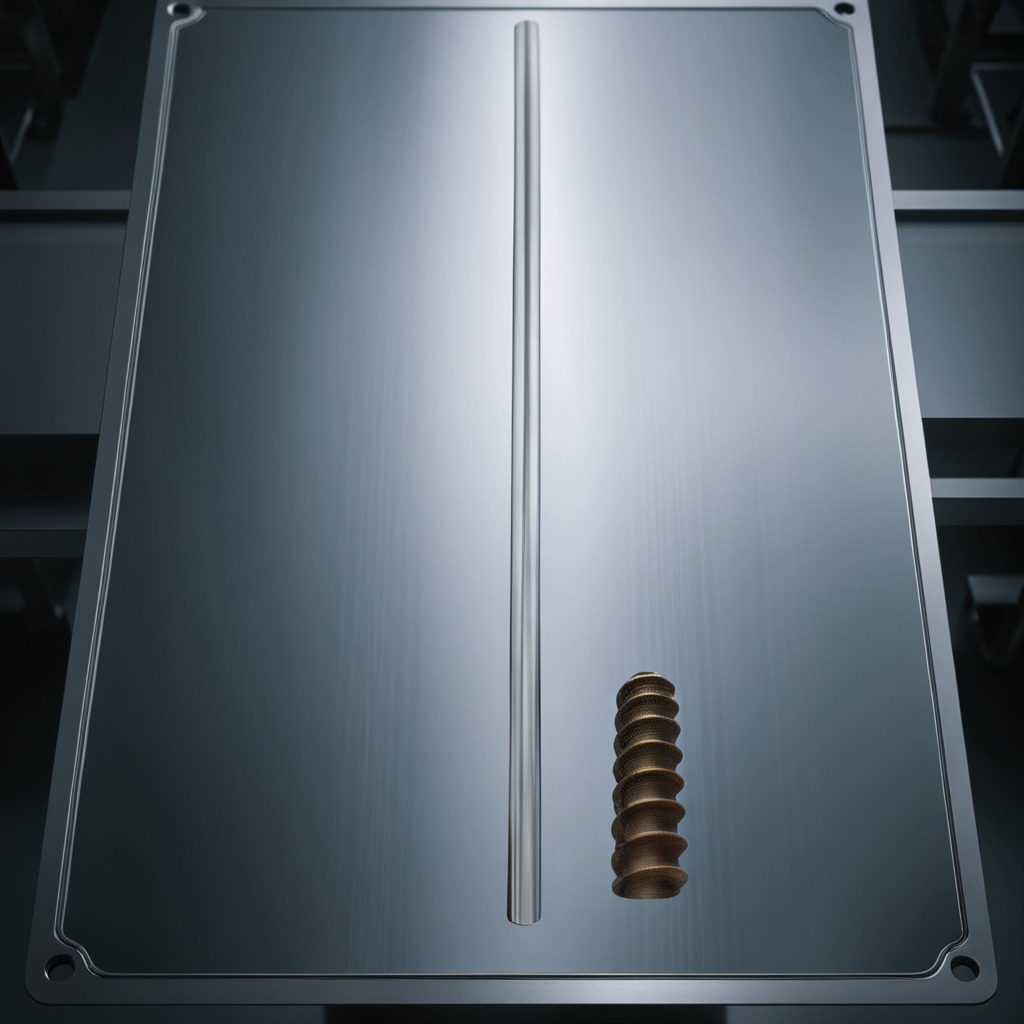
A metal screw is lying on the metal table in a machine shop under fluorescent lights.